Question: I would like to move the circle down by 15px with CSS as an image below. I've attempted with 'padding-bottom' or 'margin-bottom' in the '.circle' class, yet it did work in another way as making the circle longer than itself.

'''
<table id="showRoom">
<tr class="box_shadow">
<td>
<div class="news_column1">
<a target="_blank" href="http://google.com">
<span class="circle">P1</span>
<span class="imgswap">Showroom 1</span>
<div class="news_img">
<div>
<p>Book Now!</p>
</div>
</div>
</a>
</div>
</td>
</tr>
</table>
'''
'''
body {
background-color: #F6F6F6;
}
#showRoom {
margin-left: 10px;
margin-top: 20px;
width: auto;
border-collapse: collapse;
}
table td {
padding: 0;
}
table .box_shadow {
background-color: #FFF;
font-size: 18px;
line-height: 20px;
text-align: center;
font-weight: normal;
font-family: 'Scada', sans-serif;
display: block;
-webkit-box-shadow: -4px 4px 5px 0px rgba(50, 50, 50, 0.3);
-moz-box-shadow: -4px 4px 5px 0px rgba(50, 50, 50, 0.3);
box-shadow: -4px 4px 5px 0px rgba(50, 50, 50, 0.3);
}
table tr .text_plant_address {
background-color: #FFF;
width: 200px;
height: 200px;
line-height: 20px;
text-align: center;
font-weight: normal;
font-family: 'Scada', sans-serif;
margin: 0;
padding: 0;
}
table tr td span {
height: 195px;
width: auto;
}
table tr td div {
width: 200px;
height: 200px;
position: relative;
}
table tr td a {
text-decoration: none;
}
table tr td .text_plant {
border-bottom: 1px solid #D0D0D0;
font-family: ballpark_weiner, Arial;
font-size: 26px;
letter-spacing: 1px;
padding: 0 15px;
}
table tr td .text_address {
font-size: 10px;
font-family: Arial;
display: block;
position: relative;
height: auto;
margin-top: 5px;
}
.news_column1 {
background-color: #FF7F7F;
/*background-color: #FFF;*/
/*border-radius: 15px;*/
}
table tr td div:hover {
cursor: pointer;
}
.news_img {
width: 200px;
height: 70px;
text-align: center;
background-color: rgba(0, 0, 0, 0.4);
font-family: 'Times New Roman';
font-weight: bold;
letter-spacing: 0.5px;
display: none;
position: absolute;
bottom: 0;
left: 0;
opacity: 0.95;
/*border-radius: 0 0 15px 15px;*/
}
.news_img div {
width: 200px;
height: 10px;
margin: 0;
padding: 0;
display: table-cell;
vertical-align: middle;
}
.news_img div p {
display: block;
margin-top: 25px;
font-size: 17px;
color: #FFF;
transform: rotate(-10deg);
-ms-transform: rotate(-10deg);
/* IE 9 */
-webkit-transform: rotate(-10deg);
/* Opera, Chrome, and Safari */
}
span.circle {
width: 100px;
height: 100px;
font-size: 30px;
color: #fff;
line-height: 100px;
text-align: center;
background-color: #111111;
opacity: 0.3;
display: block;
margin: 0 50px 0 50px;
-webkit-border-radius: 50px;
-moz-border-radius: 50px;
border-radius: 50px;
}
span.imgswap {
display: block;
opacity: 0.5;
text-shadow: 0 1px 0 rgba(255, 255, 255, 0.4);
font-family: sans-serif;
font-size: 20px;
padding-top: 10px;
font-family: Stark;
letter-spacing: 0.5px;
}
'''
<URL>
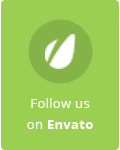
Answer: Just need to add padding to;
'''
table tr td div {
width: 200px;
height: 200px;
position: relative;
padding-top:15px;
}
'''
<URL>